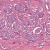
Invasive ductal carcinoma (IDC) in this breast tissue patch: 1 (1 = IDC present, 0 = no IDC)